Field crop: tomato
Growth stage: 2
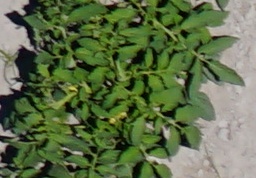
Species: tomato